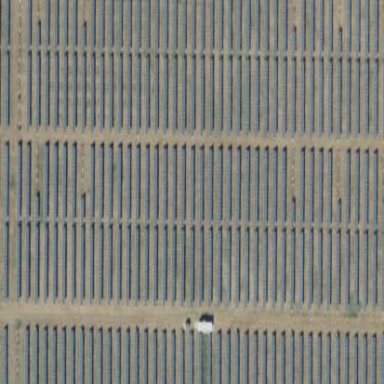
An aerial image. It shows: Solar power generator using photovoltaic method with solar photovoltaic panel types.